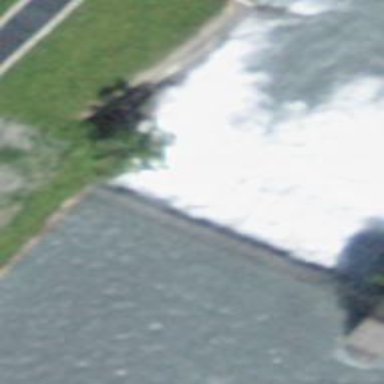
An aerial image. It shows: Weir along the waterway.